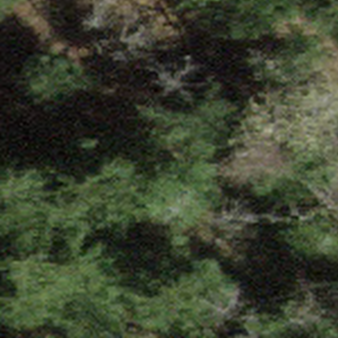
Label: other